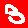
Digit: 3